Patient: sex M, age 60
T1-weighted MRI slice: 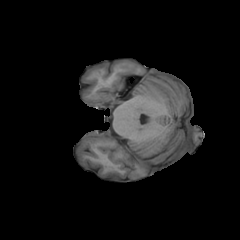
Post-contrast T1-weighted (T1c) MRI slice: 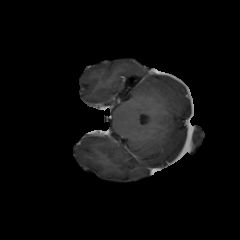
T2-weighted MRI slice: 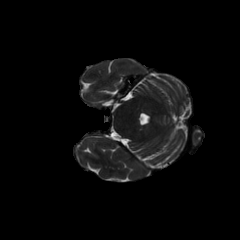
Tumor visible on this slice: no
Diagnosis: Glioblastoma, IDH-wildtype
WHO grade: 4